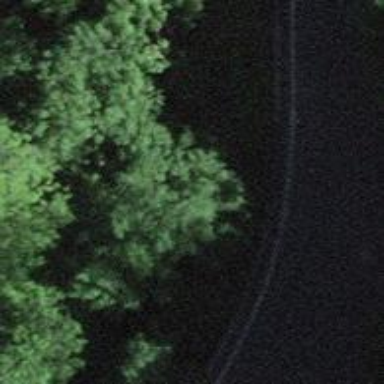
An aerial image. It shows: Culvert tunnel.